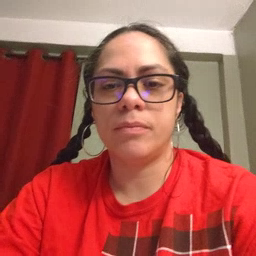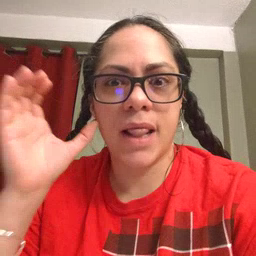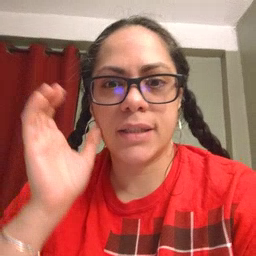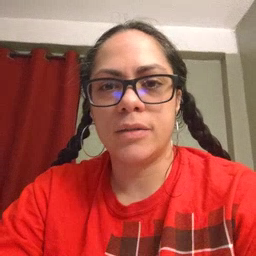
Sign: listen